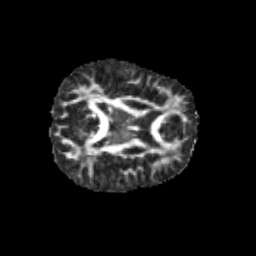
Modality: FA
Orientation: axial
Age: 9
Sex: female
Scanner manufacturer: siemens
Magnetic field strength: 3 T
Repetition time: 3.8 s
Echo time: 0.07 s